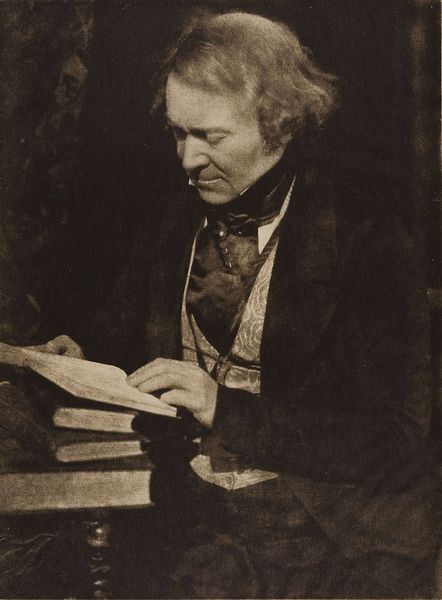
Titel: Mr. Rintoul, Editor 'Spectator'
Künstler: David Octavius Hill
Standort: Hamburg
Institution: Museum für Kunst und Gewerbe Hamburg
Schlagwörter: mann, portrait, figur, person, lesen, foto, fotografie, photographie, photo, karton, lichtbild, historische, japanpapier, bildwerke, heliogravur, angewandte und bildende kunst, hessische systematik, porträt, persönlichkeit, porträtfotografie, porträtphotographie, hüftbild, heliogravüre, photogravüre, fotogravüre